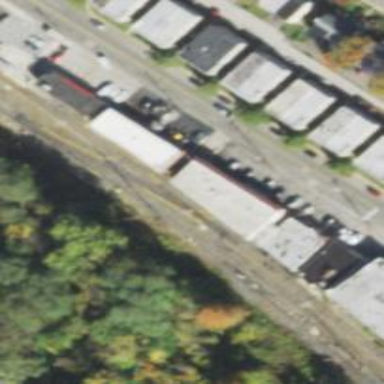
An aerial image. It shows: Siding service for electrified light rail railway.